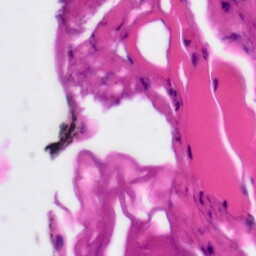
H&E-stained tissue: Tonsil